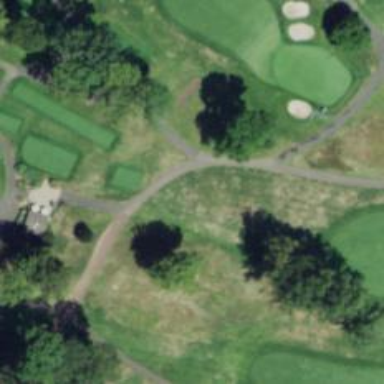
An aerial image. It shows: Pathway for golfing.